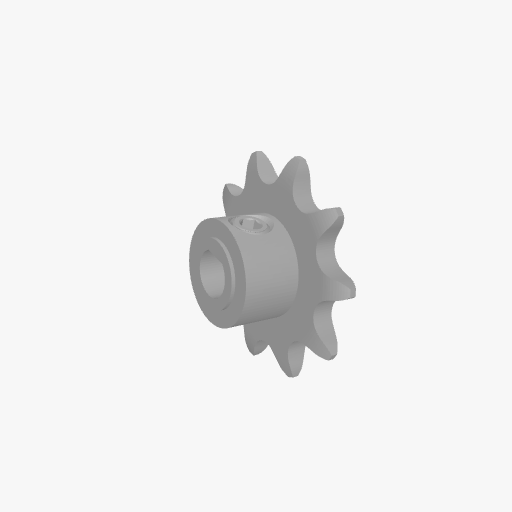
Part: SetScrewSprocket6DID10T